Question: I have a mockup that our team wants to do. Basically when a user selects a cell the part above the selected cell animates to the top and the part beneath the cell animates to the bottom. Based upon where in the screen, the selected cell is, it could scroll either to the top or the bottom. It would reveal the 'detail' controller of the selected cell. An excellent example of this is provided by the Hotel Tonight app on the main list.
Here's a sample:

So my question, is I know I can split a UITableView but how? I was thinking it might be done as a UICollectionView since individual elements could be animated. Or possibly a UIView Screenshot.
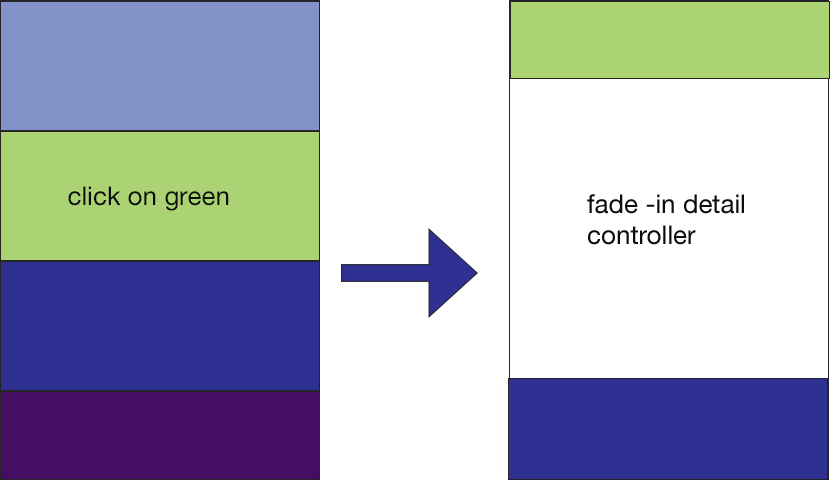
Answer: I haven't tried anything quite like the Hotels Tonight app, but I think the steps you need to accomplish that look are something like this,
1) Start with a table view in a UIViewController that has a black main view
2) Create an image of the table view using renderInContext,
'''
- (UIImage *)imageWithView:(UIView *)view {
UIGraphicsBeginImageContextWithOptions(CGSizeMake(view.bounds.size.width, view.bounds.size.height), view.opaque, [[UIScreen mainScreen] scale]);
[view.layer renderInContext:UIGraphicsGetCurrentContext()];
UIImage * img = UIGraphicsGetImageFromCurrentImageContext();
UIGraphicsEndImageContext();
return img;
}
'''
3) Make two images from your first image with something like this,
'''
-(NSArray *)createHalvedImages:(CGImageRef) image {
NSMutableArray *arr = [NSMutableArray array];
for(int i = 0; i < 2; i++){
float y = i * image.size.height/2.0;
CGImageRef tmp = CGImageCreateWithImageInRect(image, CGRectMake(0, y, image.size.width, image.size.height/2));
[arr addObject:[UIImage imageWithCGImage:tmp]];
}
}
return arr;
}
'''
4) Replace the table view with the two image views containing your two images.
5) animate out the two image views to reveal the black main view of the controller
6) present the detail controller modally using the fade animation